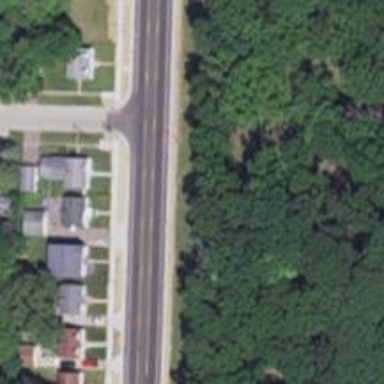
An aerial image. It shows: Left sidewalk along asphalt tertiary road.